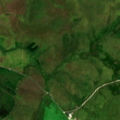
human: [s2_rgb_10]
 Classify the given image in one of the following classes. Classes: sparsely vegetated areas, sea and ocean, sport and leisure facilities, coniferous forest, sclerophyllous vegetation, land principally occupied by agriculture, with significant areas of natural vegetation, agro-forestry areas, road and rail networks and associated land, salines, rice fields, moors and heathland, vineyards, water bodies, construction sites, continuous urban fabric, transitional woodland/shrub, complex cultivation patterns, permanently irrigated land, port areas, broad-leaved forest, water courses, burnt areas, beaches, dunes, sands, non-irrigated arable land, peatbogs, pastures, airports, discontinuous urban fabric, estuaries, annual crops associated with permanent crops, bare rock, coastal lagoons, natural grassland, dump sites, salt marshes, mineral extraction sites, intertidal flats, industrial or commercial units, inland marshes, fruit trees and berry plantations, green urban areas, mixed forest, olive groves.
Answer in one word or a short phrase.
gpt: transitional woodland/shrub, peatbogs